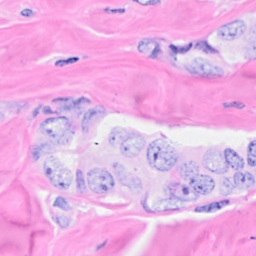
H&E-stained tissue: Breast